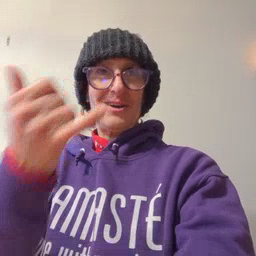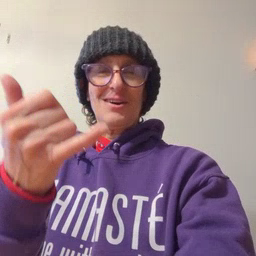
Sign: callonphone